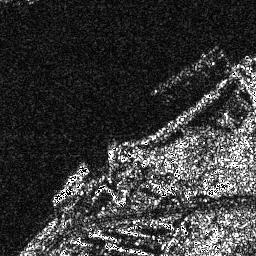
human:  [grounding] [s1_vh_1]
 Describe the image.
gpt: In the satellite image, there is  <ref>1 large ship </ref> <box>[[19, 62, 35, 80, 0]]</box> located at bottom left.